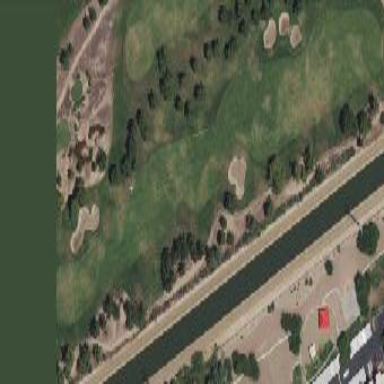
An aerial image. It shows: Golf fairway surrounded by grass.